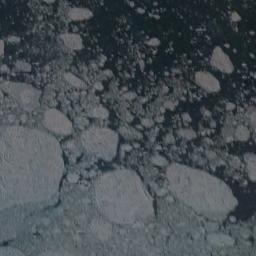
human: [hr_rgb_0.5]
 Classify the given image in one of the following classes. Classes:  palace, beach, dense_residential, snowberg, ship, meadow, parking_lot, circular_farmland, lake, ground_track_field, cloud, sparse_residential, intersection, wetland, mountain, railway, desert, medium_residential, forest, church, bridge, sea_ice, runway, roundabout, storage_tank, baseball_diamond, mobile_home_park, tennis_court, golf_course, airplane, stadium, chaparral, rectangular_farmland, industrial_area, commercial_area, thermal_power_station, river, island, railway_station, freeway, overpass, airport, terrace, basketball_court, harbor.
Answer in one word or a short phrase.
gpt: sea_ice